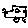
Label: car